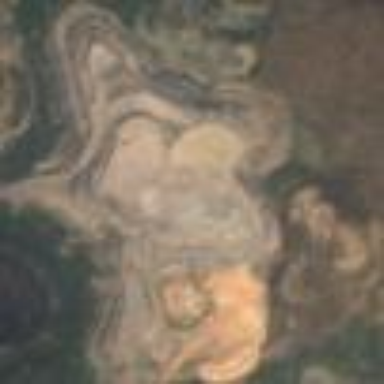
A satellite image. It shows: Spoil heap created by human activity.